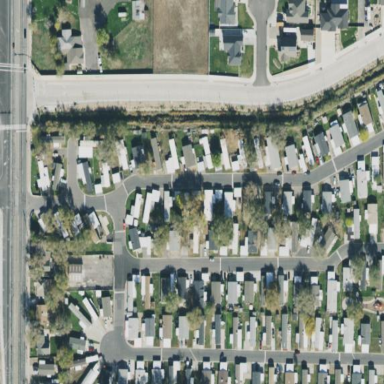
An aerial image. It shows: Residential area designated as mobile home park.